Field crop: tomato
Growth stage: 1
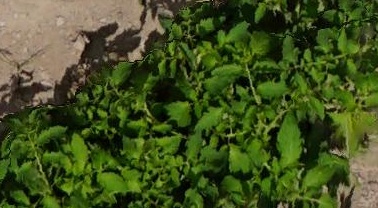
Species: tomato